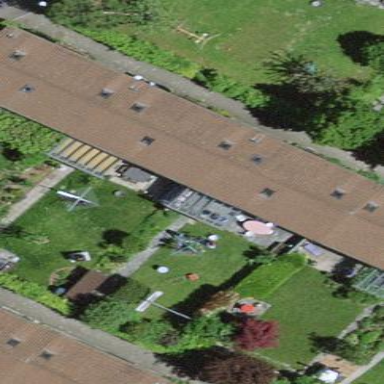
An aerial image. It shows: Terrace building.